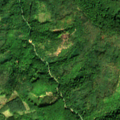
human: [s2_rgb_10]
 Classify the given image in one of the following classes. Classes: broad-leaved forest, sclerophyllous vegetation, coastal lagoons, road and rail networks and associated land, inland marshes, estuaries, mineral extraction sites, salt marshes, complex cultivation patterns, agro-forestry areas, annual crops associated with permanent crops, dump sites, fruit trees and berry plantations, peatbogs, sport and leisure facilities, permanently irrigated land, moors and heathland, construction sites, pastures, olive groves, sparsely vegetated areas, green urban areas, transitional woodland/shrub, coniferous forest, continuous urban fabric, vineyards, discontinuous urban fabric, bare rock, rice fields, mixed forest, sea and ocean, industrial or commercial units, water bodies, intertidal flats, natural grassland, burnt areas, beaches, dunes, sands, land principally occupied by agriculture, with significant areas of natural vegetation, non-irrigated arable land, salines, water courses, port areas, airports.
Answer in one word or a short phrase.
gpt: broad-leaved forest, transitional woodland/shrub